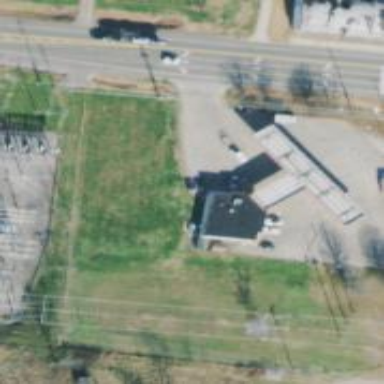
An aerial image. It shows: Convenience shop.